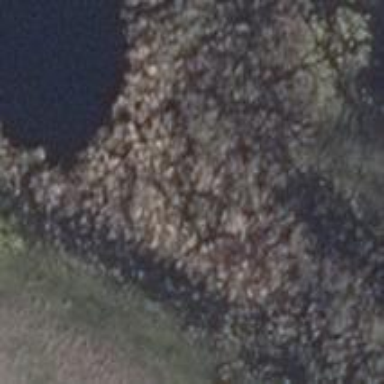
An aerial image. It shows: Reedbed in wetland area.